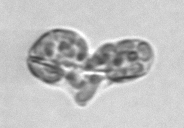
Label: Karenia